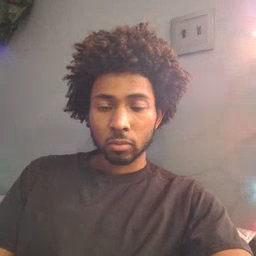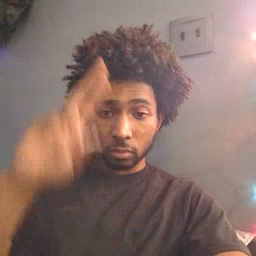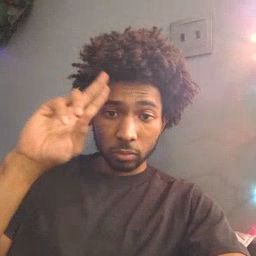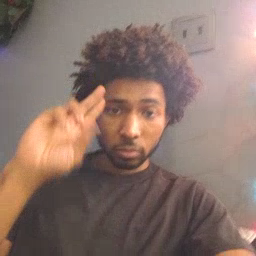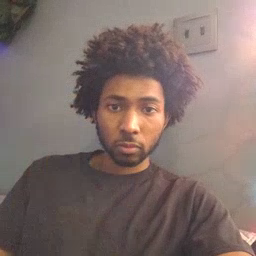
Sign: uncle